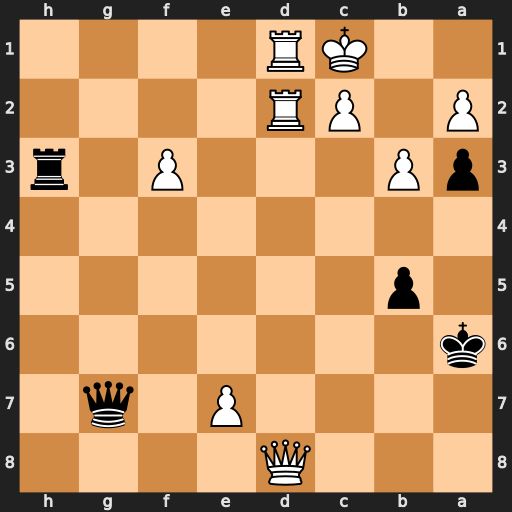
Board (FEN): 3Q4/4P1q1/k7/1p6/8/pP3P1r/P1PR4/2KR4
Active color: b
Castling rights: -
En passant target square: -
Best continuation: Qb2#